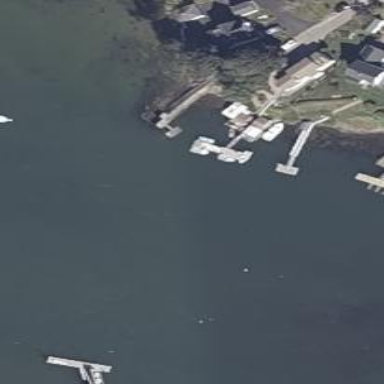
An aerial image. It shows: Man-made pier.